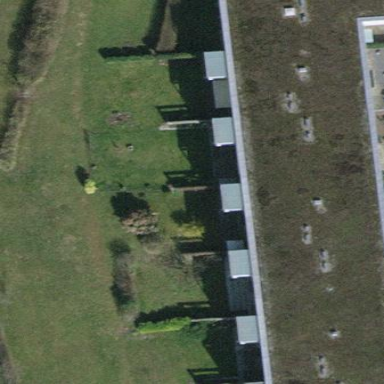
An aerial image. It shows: Flat roof terrace building.